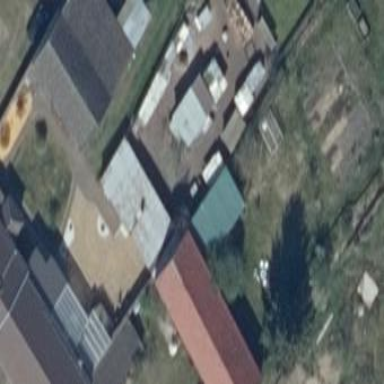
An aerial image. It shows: Gabled building with roof oriented along its structure.